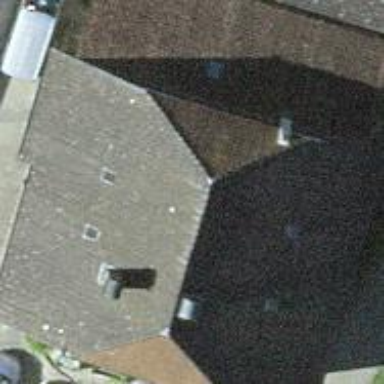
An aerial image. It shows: Farm building with half-hipped roof shape.